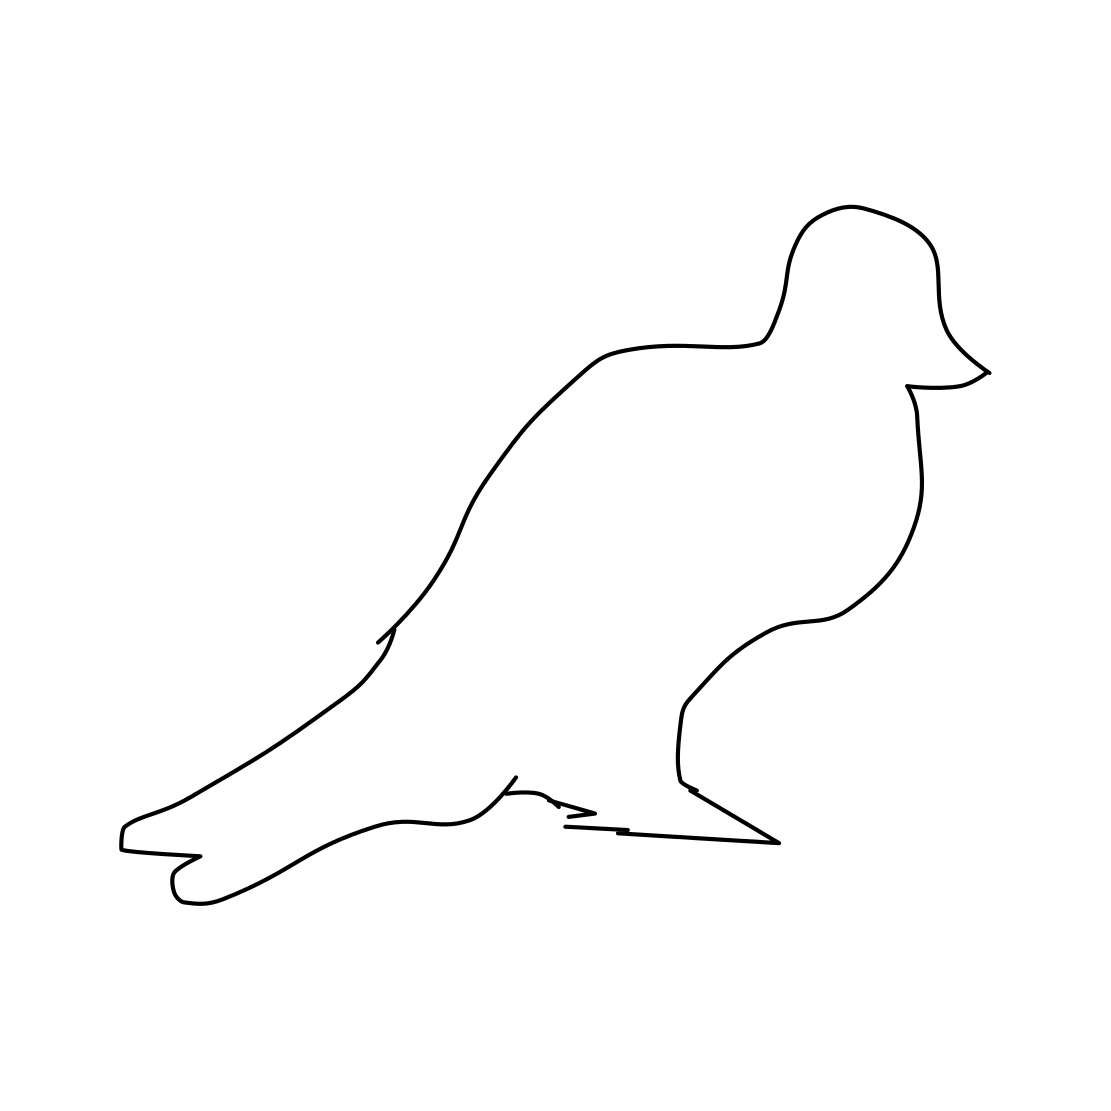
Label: pigeon